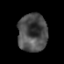
Tissue: prostate
Cell type: T cells
Senescence score: 0.3114
Nuclear area (px): 1096
Mean DAPI intensity: 75.733